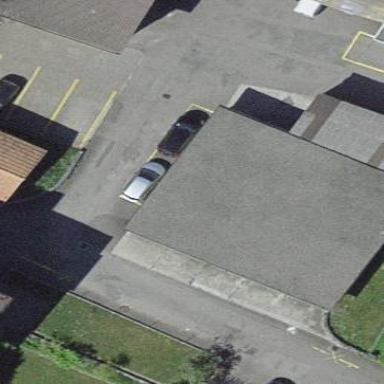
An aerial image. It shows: Garage.